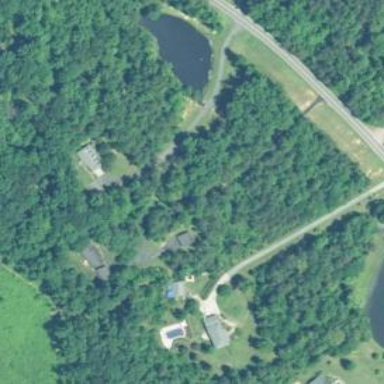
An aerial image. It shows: Driveway leading to service road.